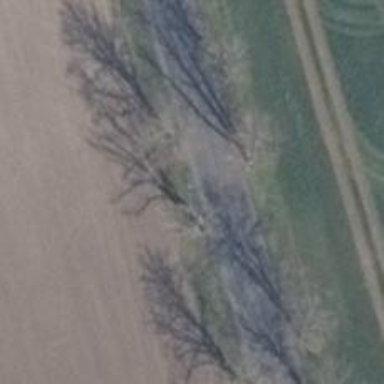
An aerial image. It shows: Row of trees in natural setting.